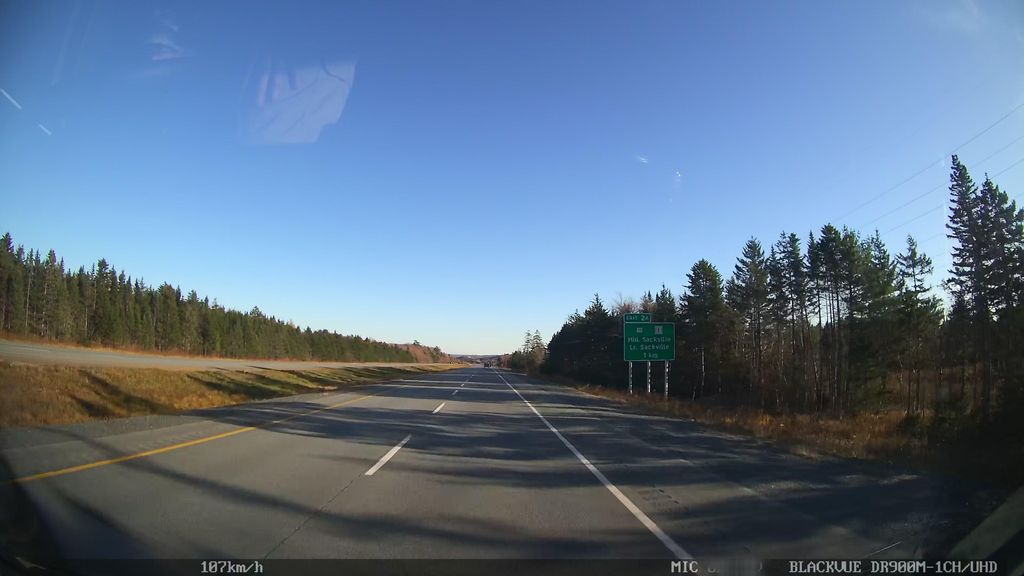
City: halifax